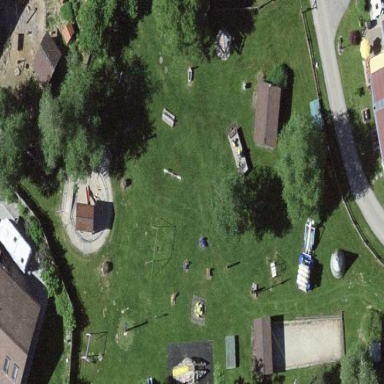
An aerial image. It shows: Playground on grassy land.